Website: apple
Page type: address-validator
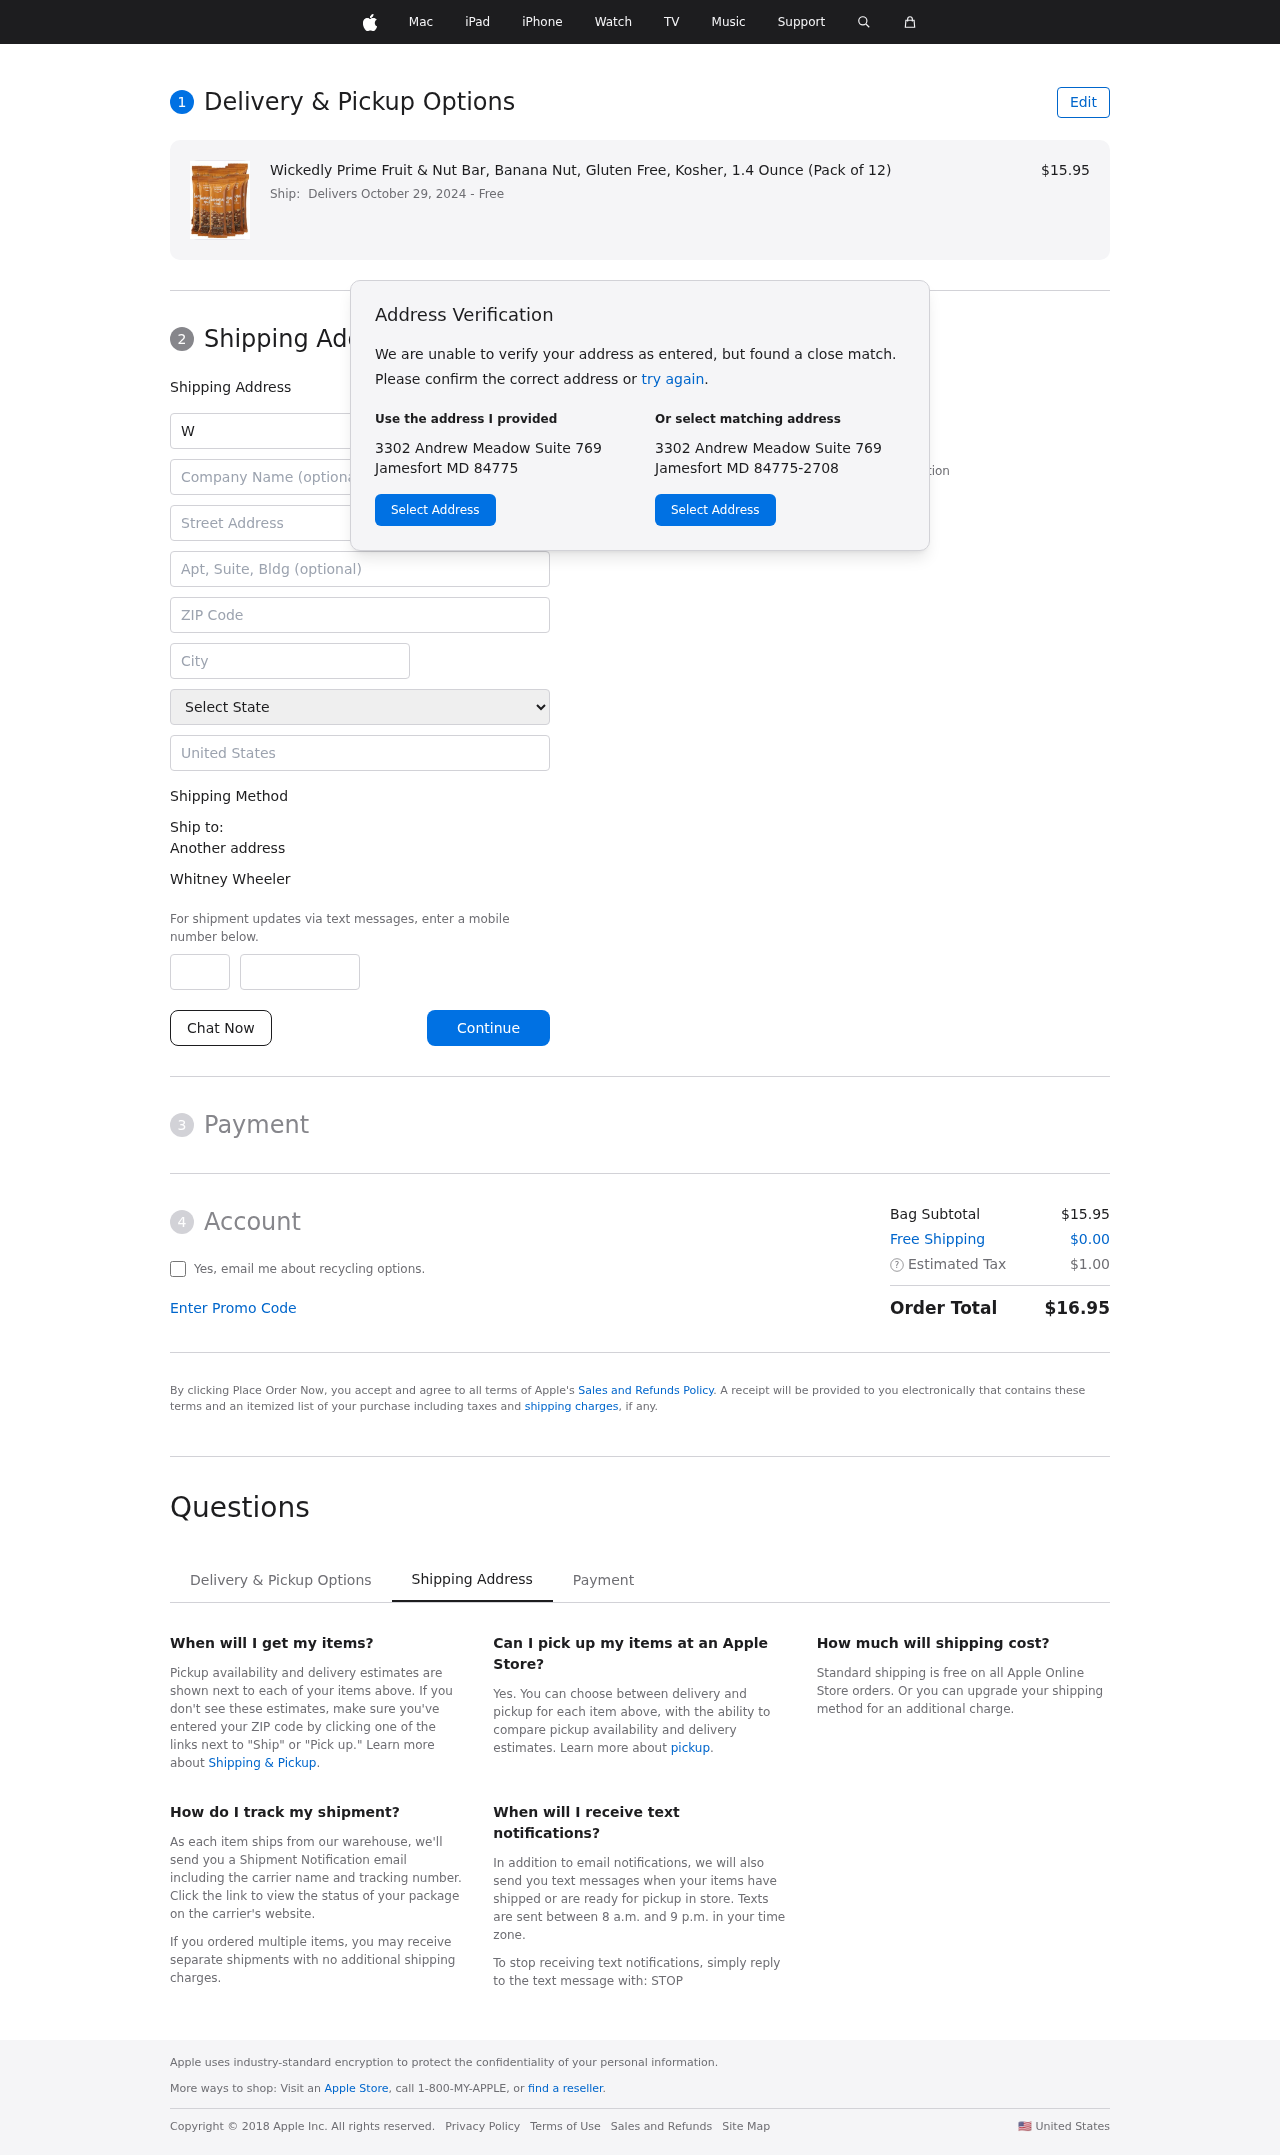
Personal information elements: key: PII_CITY
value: Jamesfort
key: PII_COUNTRY
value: United States
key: PII_FIRSTNAME
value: Whitney
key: PII_FULLNAME
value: Whitney Wheeler
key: PII_LASTNAME
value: Wheeler
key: PII_PHONE_AREA
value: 350
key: PII_PHONE_SUFFIX
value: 8449
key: PII_POSTCODE
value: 84775
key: PII_STATE
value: Maryland
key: PII_STREET
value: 3302 Andrew Meadow Suite 769
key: PII_CITY_STATE_ZIP
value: Jamesfort MD 84775
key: PII_STATE_ABBR
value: MD
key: PII_POSTCODE_FULL
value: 84775
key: PII_POSTCODE_NUMERIC
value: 84775
Product elements: key: PRODUCT1_NAME
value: Wickedly Prime Fruit & Nut Bar, Banana Nut, Gluten Free, Kosher, 1.4 Ounce (Pack of 12)
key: PRODUCT1_PRICE
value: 15.95
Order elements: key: ORDER_DELIVERY_DATE
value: Delivers October 29, 2024
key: ORDER_SUBTOTAL
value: $15.95
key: ORDER_SHIPPING_COST
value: $0.00
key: ORDER_TAX
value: $1.00
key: ORDER_TOTAL
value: $16.95